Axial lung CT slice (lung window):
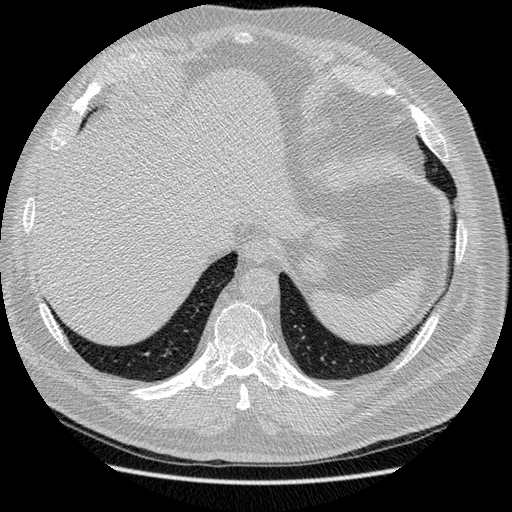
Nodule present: no